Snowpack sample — Buffalo Mountain, Silverthorne, Colorado, USA (1/25/25, 10:11 AM MST)
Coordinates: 39.6222, -106.1139
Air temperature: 22 °F
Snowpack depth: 110 cm
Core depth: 30 cm
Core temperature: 42.8 °F
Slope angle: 12°, slope face: 102°
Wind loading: high
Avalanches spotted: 0
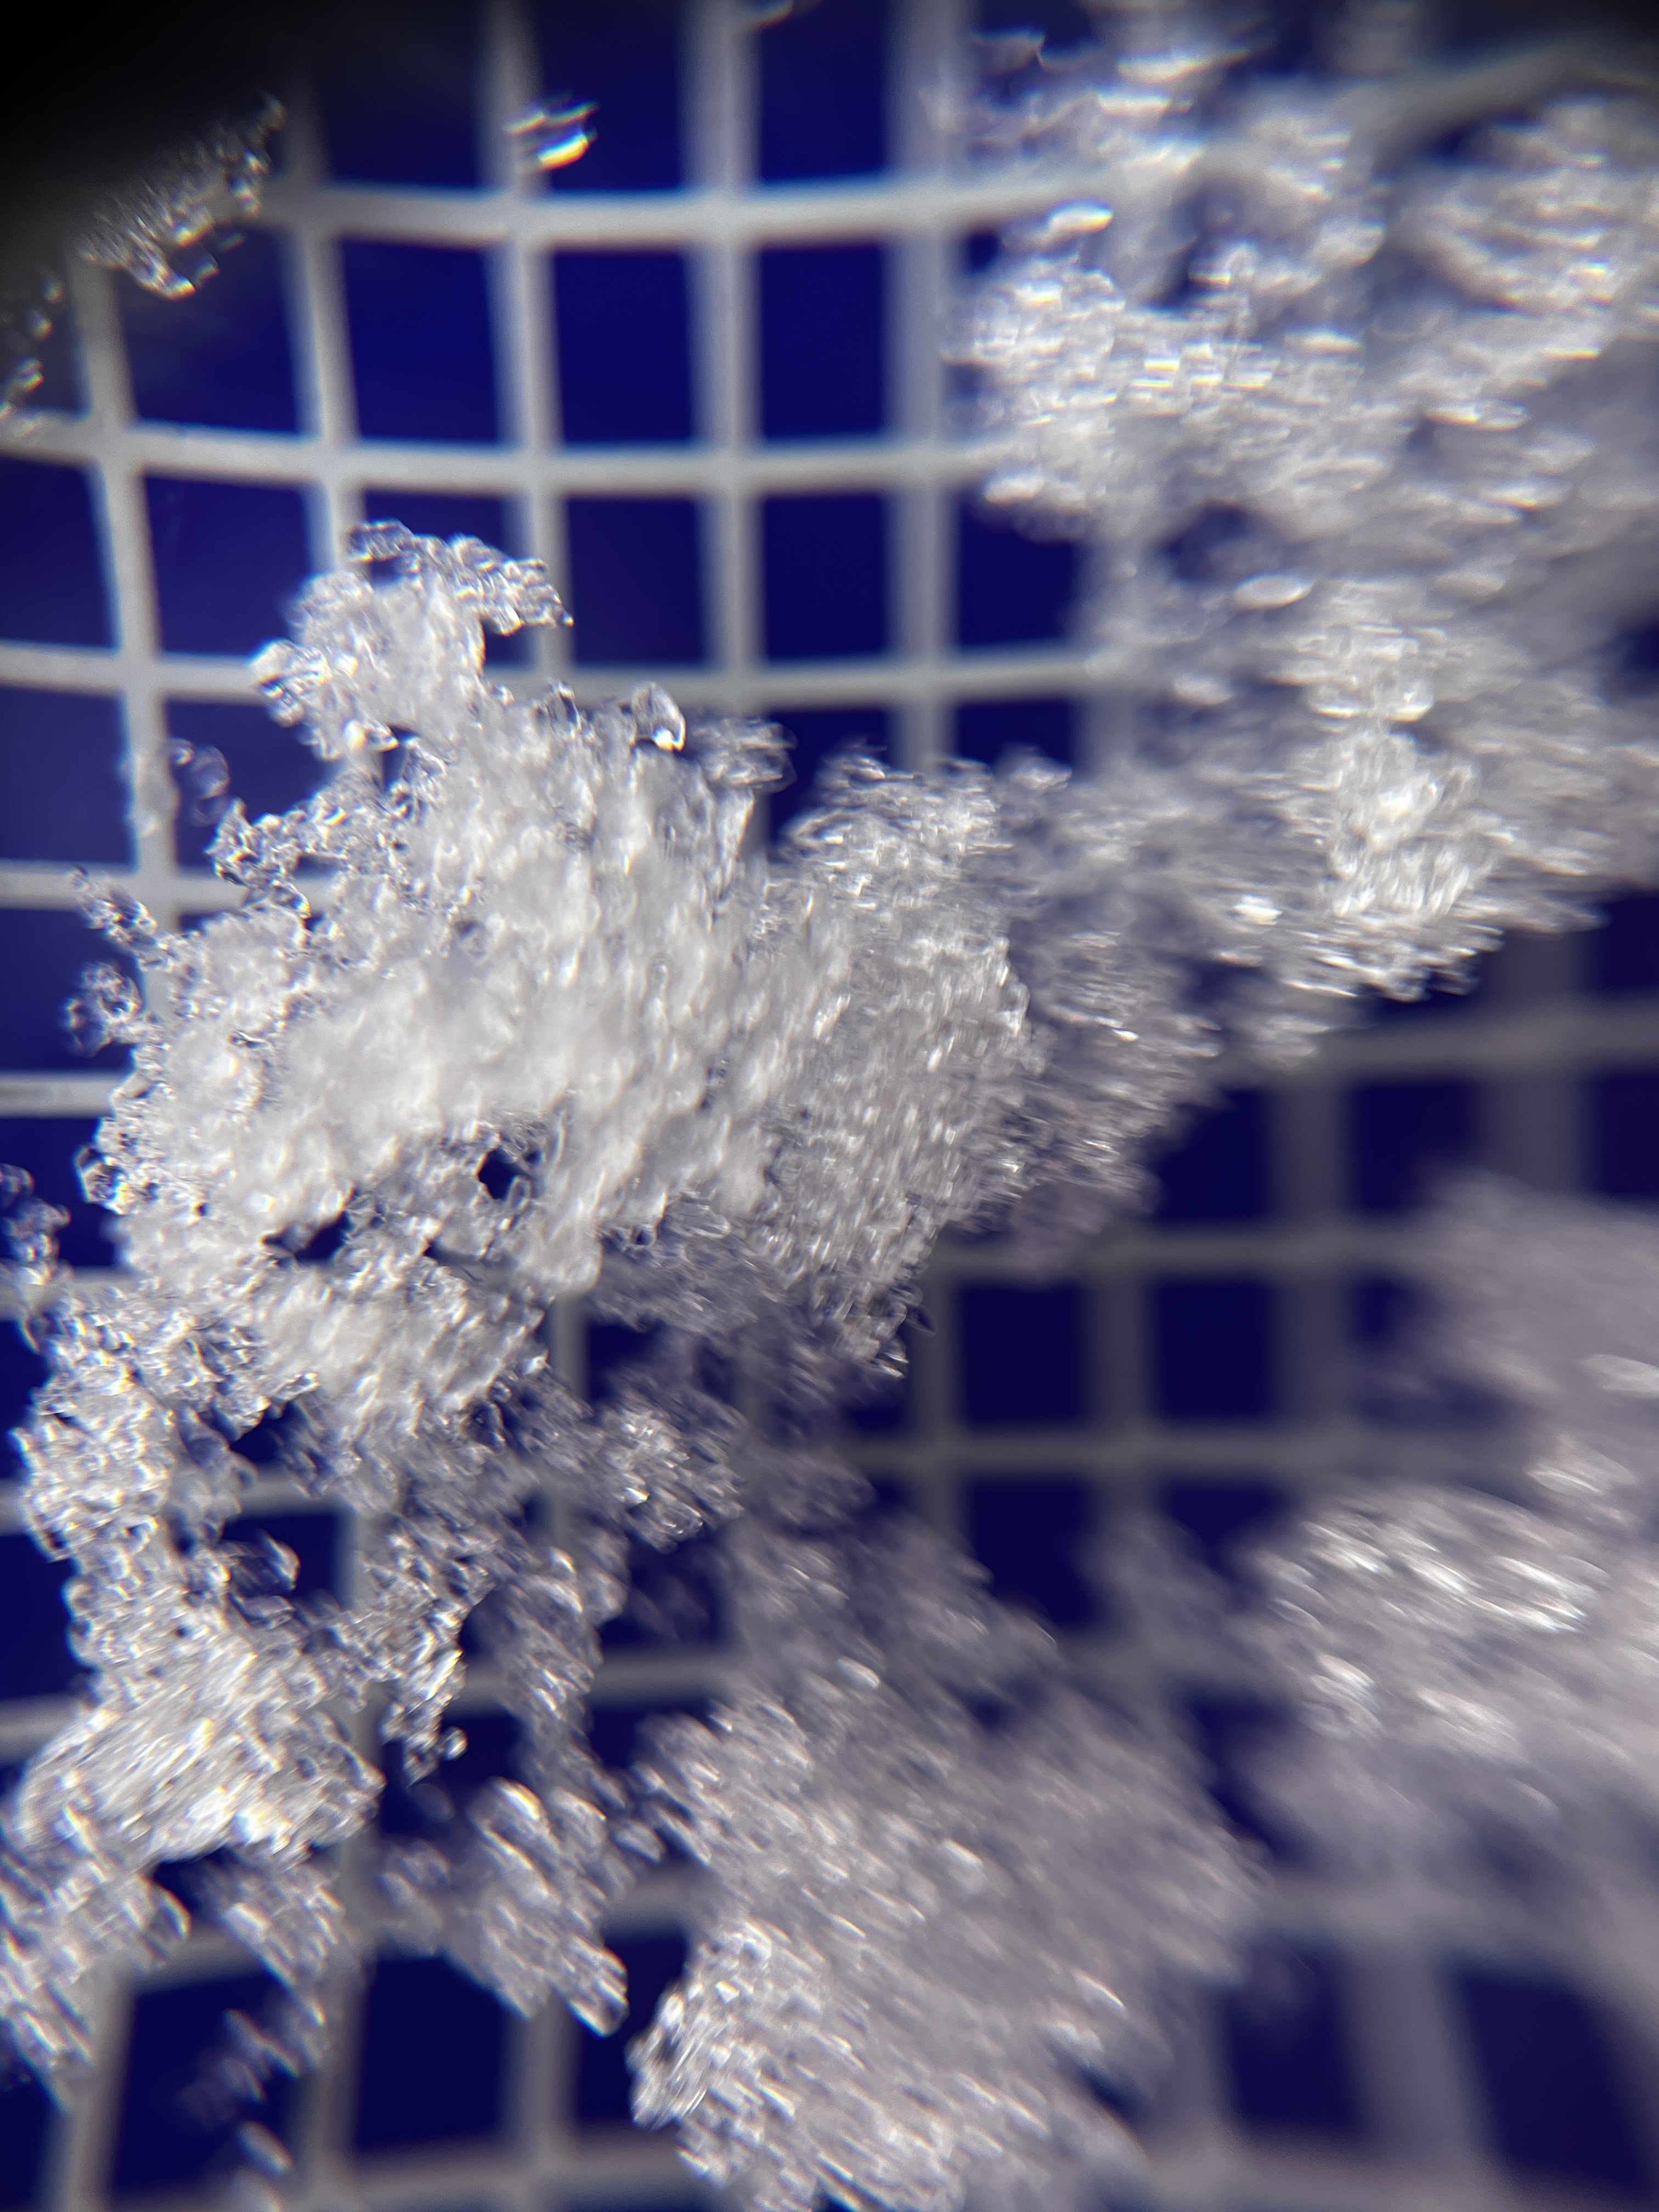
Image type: magnified_profile
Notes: No avalanches nearby, collected on the outskirts of a fire break 15 meters from the treeline, on way to Buffalo and Red Mountain